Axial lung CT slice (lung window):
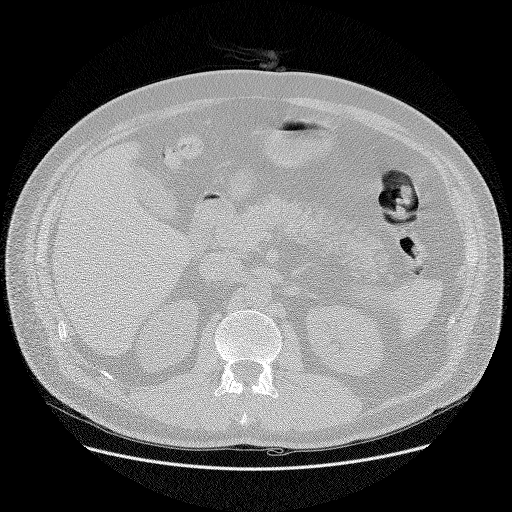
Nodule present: no